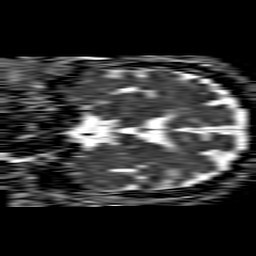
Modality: ADC
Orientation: coronal
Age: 61
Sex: male
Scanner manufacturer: philips
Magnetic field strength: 1.5 T
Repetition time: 4.6 s
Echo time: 0.08709 s